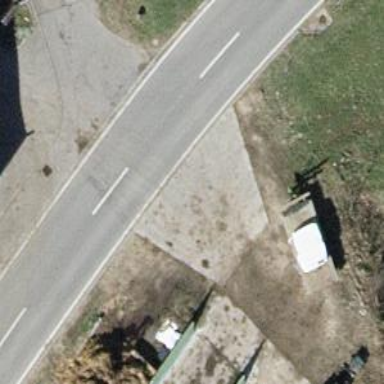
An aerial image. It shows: Tertiary road.